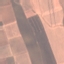
Label: AnnualCrop